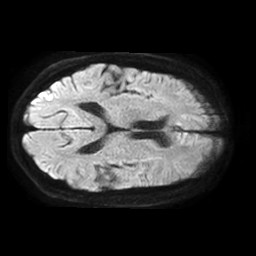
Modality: TRACE
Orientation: axial
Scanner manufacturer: philips
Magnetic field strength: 1.5 T
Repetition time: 3.917 s
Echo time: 0.07078 s